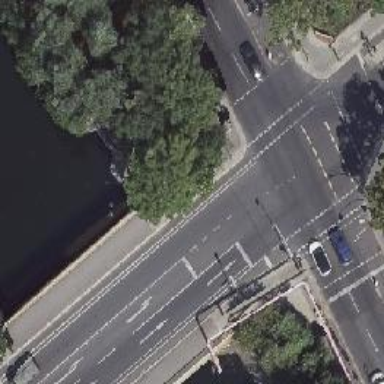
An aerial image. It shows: Tertiary road with asphalt surface running over bridge. There are sidewalks on both sides and exclusive lanes for cyclists on both sides as well.